Field crop: maize
Growth stage: 2
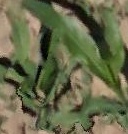
Species: maize